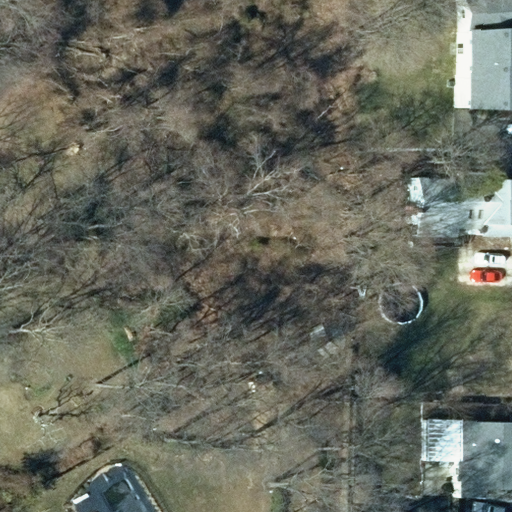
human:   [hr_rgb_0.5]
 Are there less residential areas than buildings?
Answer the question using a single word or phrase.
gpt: yes

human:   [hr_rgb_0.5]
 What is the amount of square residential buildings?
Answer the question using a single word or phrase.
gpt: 0

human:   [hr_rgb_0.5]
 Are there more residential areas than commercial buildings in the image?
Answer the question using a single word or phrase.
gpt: yes

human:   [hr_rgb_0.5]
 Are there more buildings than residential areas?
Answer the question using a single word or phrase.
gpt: yes

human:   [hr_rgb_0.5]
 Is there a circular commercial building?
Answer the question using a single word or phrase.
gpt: no

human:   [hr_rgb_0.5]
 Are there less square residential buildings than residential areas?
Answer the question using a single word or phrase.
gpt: yes

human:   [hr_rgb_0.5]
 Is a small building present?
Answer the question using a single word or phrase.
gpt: yes

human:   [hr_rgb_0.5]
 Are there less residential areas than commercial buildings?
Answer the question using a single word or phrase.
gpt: no

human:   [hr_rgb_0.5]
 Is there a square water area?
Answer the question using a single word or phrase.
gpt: no

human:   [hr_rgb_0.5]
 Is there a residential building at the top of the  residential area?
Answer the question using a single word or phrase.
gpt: no

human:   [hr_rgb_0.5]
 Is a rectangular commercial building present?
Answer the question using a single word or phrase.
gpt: no

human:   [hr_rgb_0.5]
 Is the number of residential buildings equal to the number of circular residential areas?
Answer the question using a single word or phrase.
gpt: no

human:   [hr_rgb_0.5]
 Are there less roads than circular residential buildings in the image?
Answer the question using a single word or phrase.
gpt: no

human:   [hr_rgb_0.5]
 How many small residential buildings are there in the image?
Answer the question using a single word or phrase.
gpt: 3

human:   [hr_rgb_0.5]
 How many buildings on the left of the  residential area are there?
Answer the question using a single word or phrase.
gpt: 0

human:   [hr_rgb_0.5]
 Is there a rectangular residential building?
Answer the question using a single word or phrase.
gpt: yes

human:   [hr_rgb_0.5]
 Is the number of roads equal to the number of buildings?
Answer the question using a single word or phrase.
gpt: no

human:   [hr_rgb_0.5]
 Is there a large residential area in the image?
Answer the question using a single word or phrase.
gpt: yes

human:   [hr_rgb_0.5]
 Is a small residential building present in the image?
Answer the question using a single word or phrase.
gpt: yes

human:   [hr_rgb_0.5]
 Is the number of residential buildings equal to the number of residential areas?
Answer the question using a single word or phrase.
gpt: no

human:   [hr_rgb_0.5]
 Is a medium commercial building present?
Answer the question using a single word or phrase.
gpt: no

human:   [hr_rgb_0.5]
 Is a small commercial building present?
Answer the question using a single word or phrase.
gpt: no

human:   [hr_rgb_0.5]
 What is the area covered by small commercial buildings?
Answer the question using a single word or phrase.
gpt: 0m2

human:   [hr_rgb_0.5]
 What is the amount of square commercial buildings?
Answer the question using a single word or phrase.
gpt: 0

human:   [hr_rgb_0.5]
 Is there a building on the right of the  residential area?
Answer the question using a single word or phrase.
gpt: yes

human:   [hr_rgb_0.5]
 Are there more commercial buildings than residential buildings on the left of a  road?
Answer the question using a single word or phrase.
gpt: no

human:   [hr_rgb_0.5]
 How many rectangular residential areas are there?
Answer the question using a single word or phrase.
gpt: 1

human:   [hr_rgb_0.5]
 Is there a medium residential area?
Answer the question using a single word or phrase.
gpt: no

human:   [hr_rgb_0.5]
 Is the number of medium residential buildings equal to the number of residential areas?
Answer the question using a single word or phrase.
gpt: no

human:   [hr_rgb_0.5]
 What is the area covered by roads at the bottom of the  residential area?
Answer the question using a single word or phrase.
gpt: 0m2

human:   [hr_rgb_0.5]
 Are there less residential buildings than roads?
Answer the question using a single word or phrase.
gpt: no

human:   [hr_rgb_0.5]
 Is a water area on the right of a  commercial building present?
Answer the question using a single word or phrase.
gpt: no

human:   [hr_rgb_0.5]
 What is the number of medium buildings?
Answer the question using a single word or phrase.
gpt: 0

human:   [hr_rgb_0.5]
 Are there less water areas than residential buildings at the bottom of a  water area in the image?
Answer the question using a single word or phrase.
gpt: no

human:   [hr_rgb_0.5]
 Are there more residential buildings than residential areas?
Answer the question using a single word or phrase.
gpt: yes

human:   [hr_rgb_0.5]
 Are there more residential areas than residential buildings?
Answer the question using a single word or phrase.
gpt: no